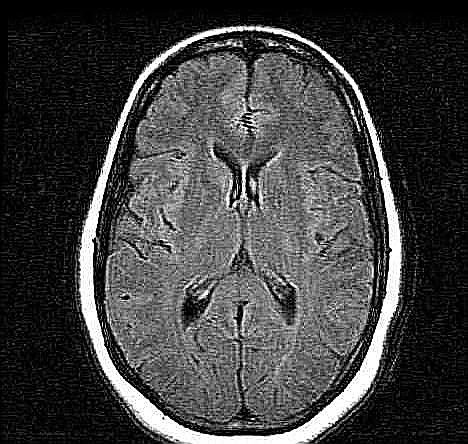
Label: notumor